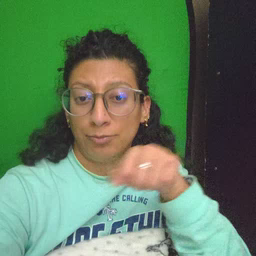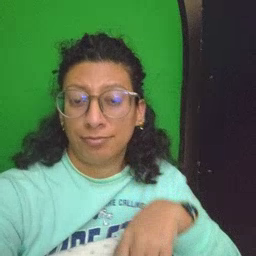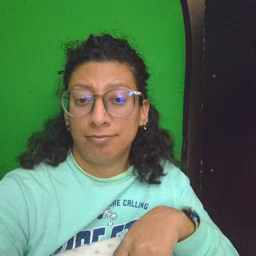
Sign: sleepy